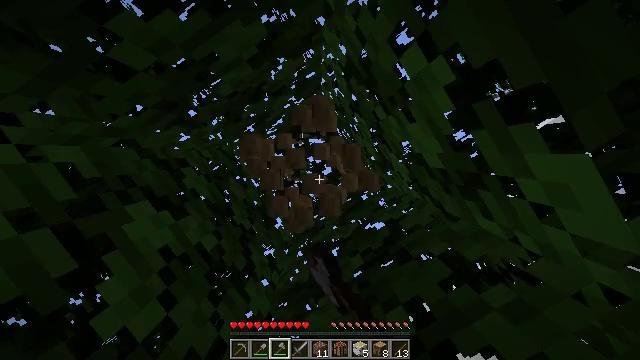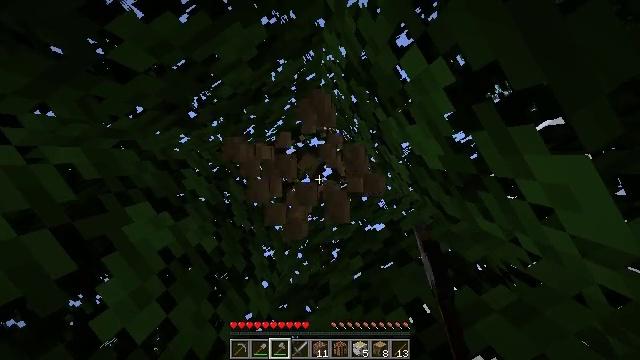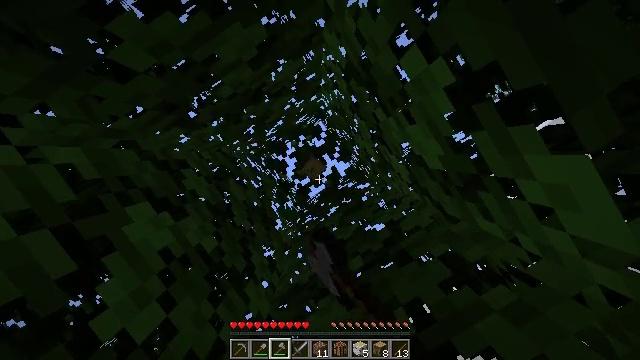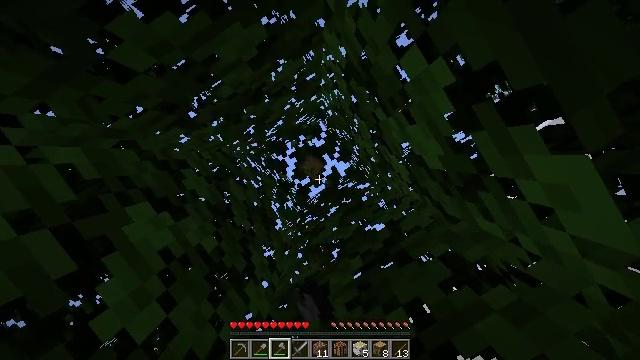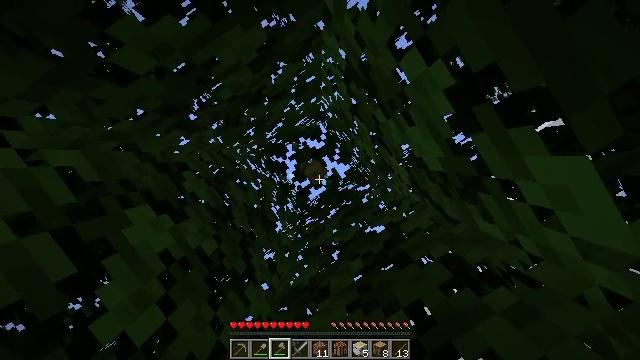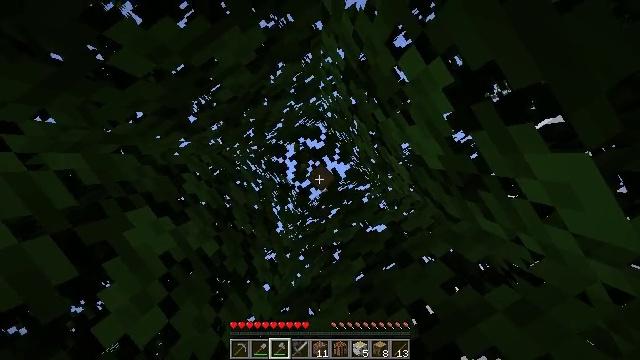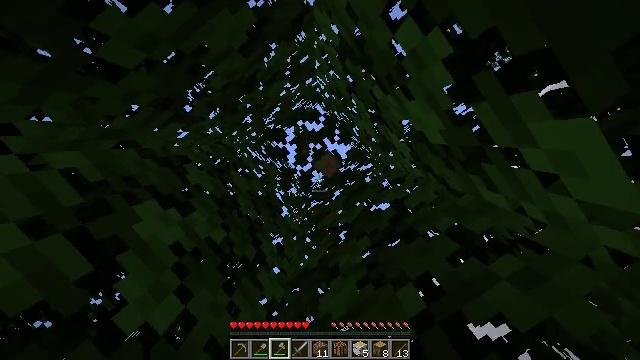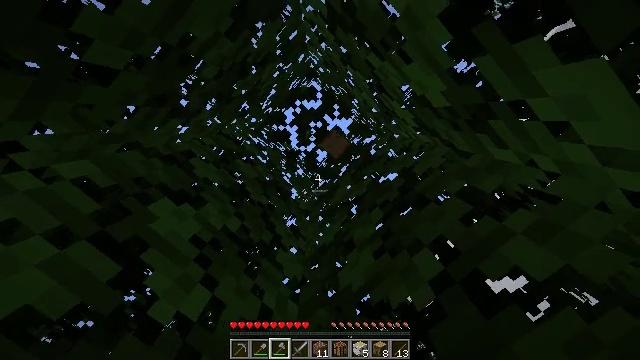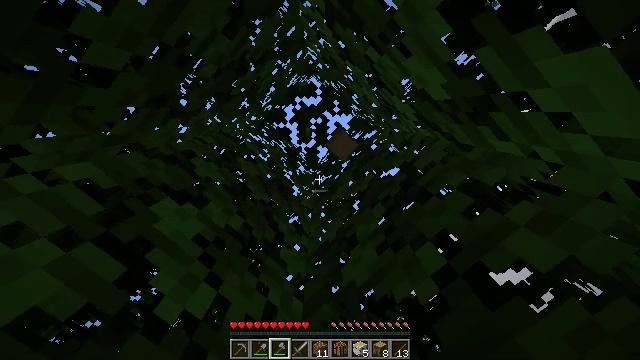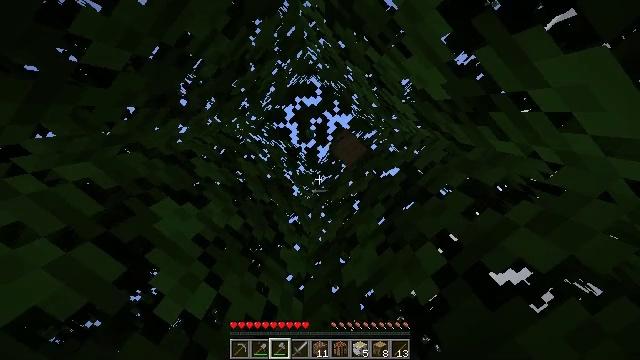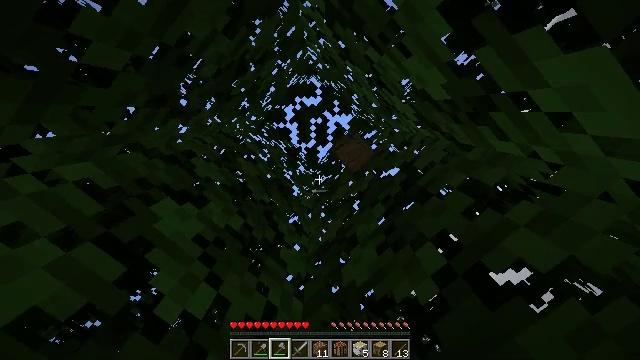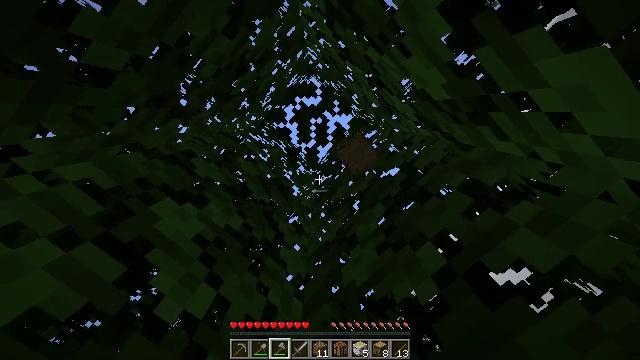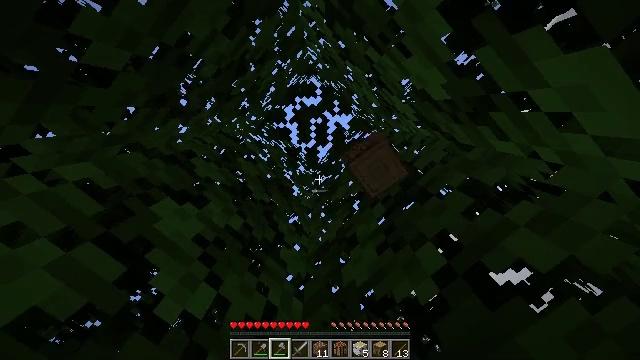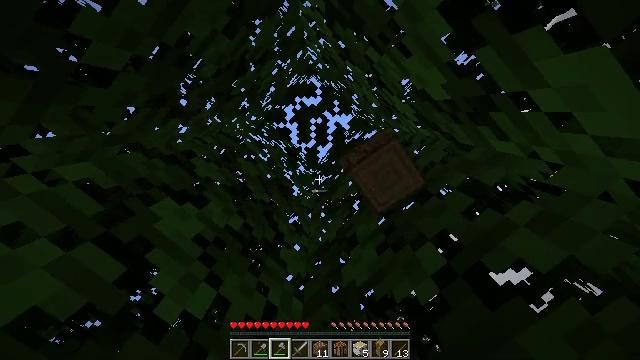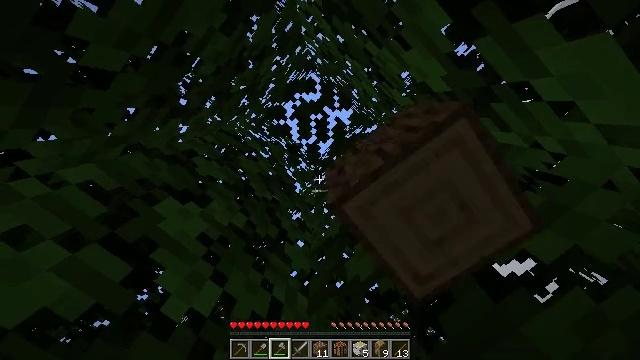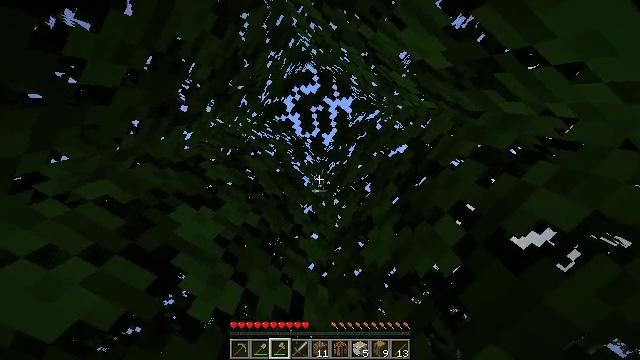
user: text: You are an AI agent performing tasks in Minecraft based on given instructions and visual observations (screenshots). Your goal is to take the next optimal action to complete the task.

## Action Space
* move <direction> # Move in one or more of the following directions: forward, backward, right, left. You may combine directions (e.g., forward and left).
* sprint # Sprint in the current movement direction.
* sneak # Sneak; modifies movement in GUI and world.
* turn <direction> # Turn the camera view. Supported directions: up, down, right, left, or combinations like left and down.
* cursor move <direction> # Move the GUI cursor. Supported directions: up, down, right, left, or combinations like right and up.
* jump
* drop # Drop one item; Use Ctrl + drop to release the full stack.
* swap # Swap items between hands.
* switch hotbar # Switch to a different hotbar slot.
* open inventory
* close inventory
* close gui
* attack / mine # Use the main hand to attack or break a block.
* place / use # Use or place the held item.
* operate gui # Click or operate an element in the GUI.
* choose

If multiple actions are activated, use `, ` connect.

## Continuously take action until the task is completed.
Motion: motion action
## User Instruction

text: Remove oak leaves from branches.
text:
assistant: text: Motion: attack / mine
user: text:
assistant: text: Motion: attack / mine
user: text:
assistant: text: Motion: attack / mine
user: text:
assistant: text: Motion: attack / mine
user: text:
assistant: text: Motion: no_op
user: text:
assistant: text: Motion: turn left and down
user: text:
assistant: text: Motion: turn left and down
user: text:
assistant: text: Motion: turn left
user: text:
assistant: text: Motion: no_op
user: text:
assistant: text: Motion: no_op
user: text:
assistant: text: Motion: no_op
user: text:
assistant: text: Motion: no_op
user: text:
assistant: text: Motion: no_op
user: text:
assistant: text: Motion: turn left
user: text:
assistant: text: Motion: turn left and down
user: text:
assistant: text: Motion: turn left and down
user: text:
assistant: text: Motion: turn left and down
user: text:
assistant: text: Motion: turn left and down
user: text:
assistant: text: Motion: turn left and down
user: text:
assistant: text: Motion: move left, turn right and down
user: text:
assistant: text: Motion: move left, turn right
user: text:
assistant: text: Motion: move left, turn right and up
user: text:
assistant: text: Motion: move left
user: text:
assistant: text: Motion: move left
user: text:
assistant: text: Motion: move left
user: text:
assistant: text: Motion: move left, turn left and down
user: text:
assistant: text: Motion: move left, turn left and down
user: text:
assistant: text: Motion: turn left and down
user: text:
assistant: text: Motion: turn left
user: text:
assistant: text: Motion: turn left